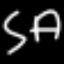
Label: squiggle